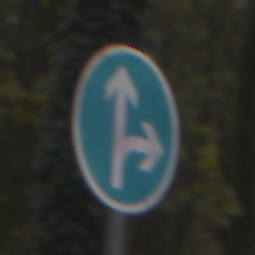
Verkehrszeichen: VorgeschriebeneFahrtrichtungGeradeausOderRechts
Umgebung: Outdoor, Nature
Tageszeit: MorningAfternoon
Wetter: Overcast
Licht: Natural
Jahreszeit: Autumn
Kontrast: LowContrast